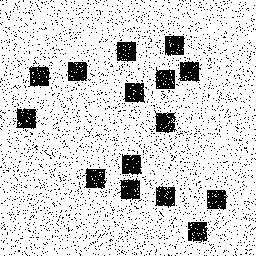
Squares: 15
Triangles: 0
Stars: 0
Total shapes: 15